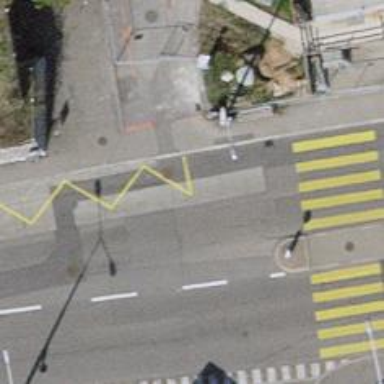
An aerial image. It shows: Unmarked crossing with traffic calming table on the road.